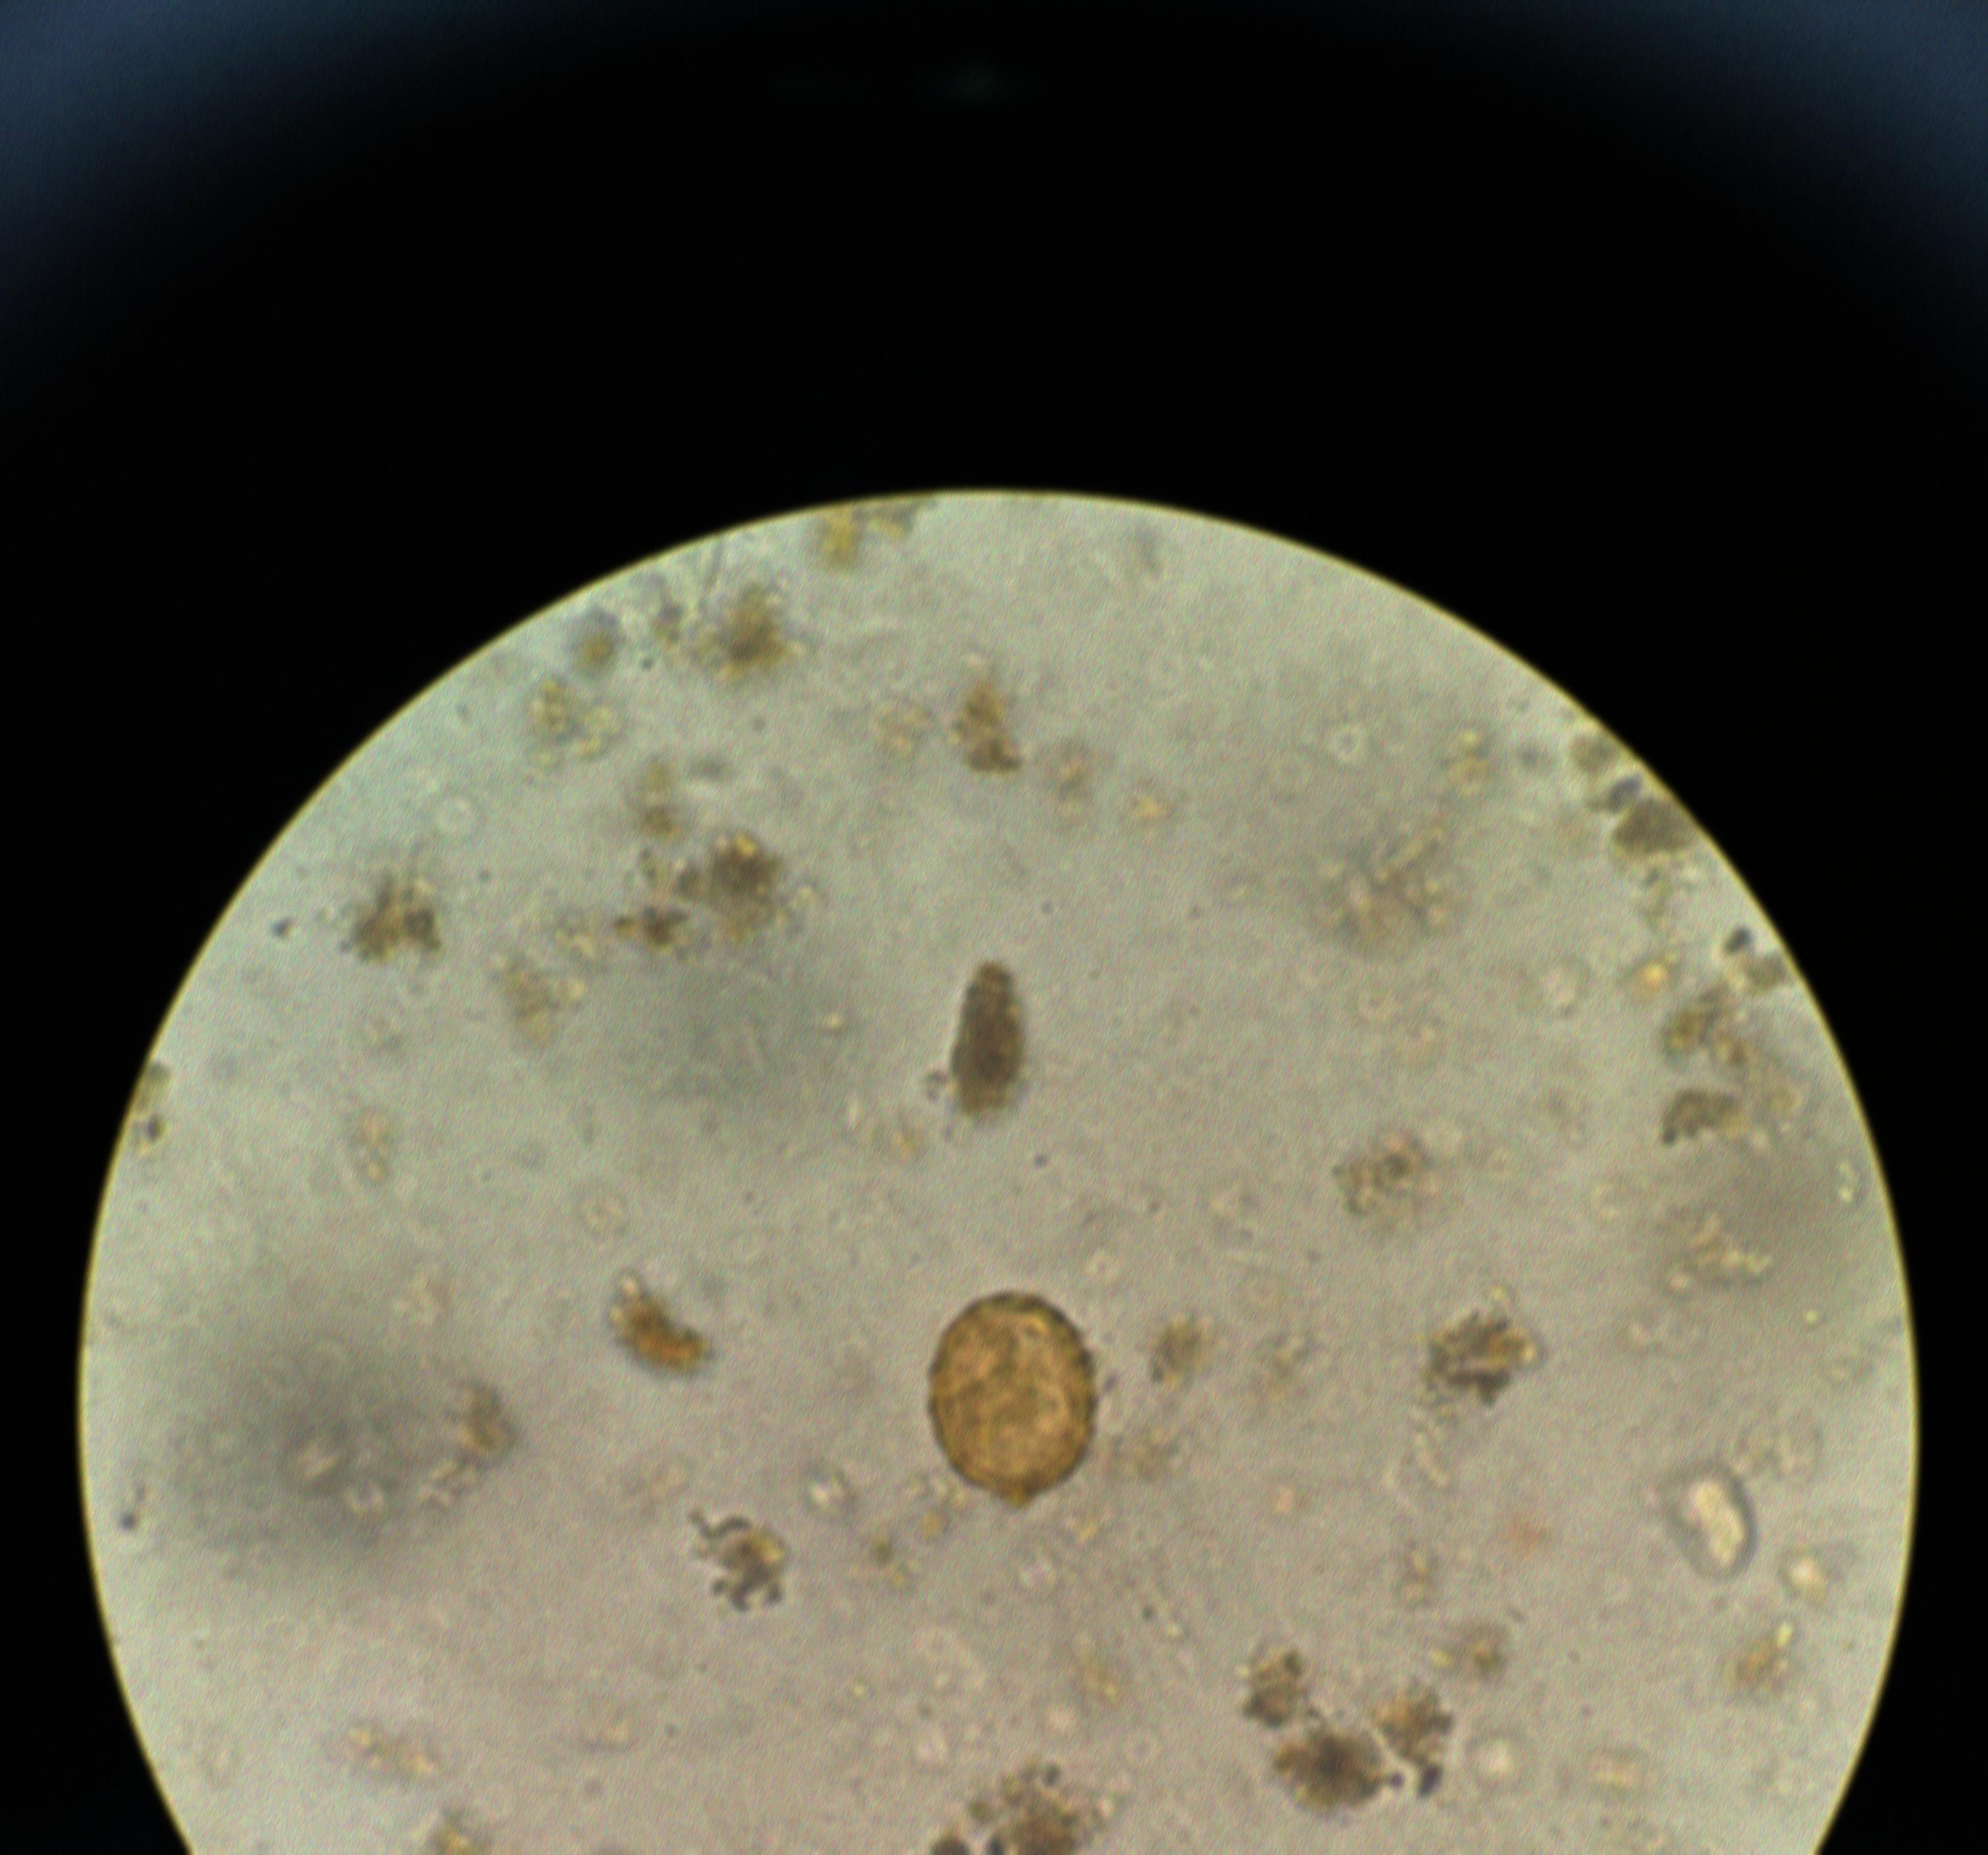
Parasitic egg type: Ascaris lumbricoides